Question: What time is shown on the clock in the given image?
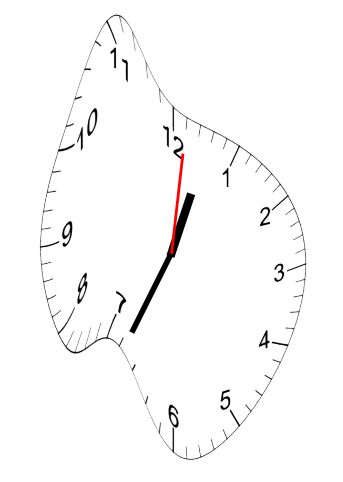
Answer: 12:34:01